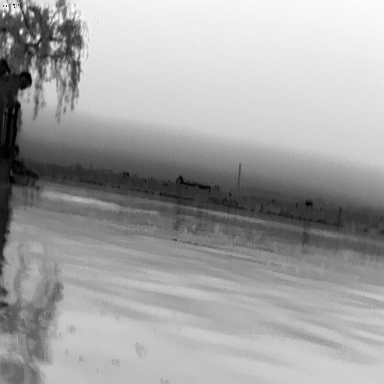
There is a canoe in the infrared image.